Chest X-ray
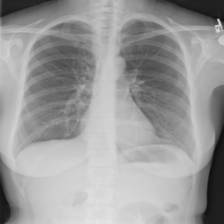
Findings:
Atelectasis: negative
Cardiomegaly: negative
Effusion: negative
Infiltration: negative
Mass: negative
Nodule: positive
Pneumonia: negative
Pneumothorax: negative
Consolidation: negative
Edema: negative
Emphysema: negative
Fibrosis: negative
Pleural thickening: negative
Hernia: negative